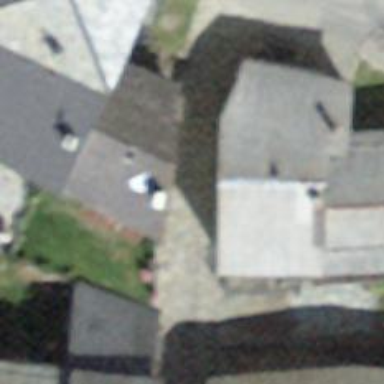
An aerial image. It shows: Set of cobblestone steps.